Question: I'm building a folder structure and global configuration to allow me to create applications on Yii framework where all applications could share common codes, extensions or modules.
The idea is, each application would have the business level for that application, but, everything that can be shared between applications, we want to use as a common repository (models, extensions, widgets, etc)
For example, we want to share the <URL> extension to control the system permission, but I want to 'install' Auth under the common folder instead under each application.
Below, the architecture that I would like to build:

I found the <URL> as something similar, but they don'y configure Yii in such way that we want to.
The folder structure desire is:
'''
common/
css/
images/
protected/
commands/
components/
config/
controllers/
extensions/
models/
views/
Application1/
css/
images/
protected/
commands/
components/
config/
controllers/
extensions/
models/
views/
'''
So, let's go for some points:
1. If my user is under the application X (www.applicationx.com) and the login page is a 'common' structure I want to display to user something like this: www.applicationx.com/index.php?r=user/login.
2. I want to be able to 'navigate' between the application folder and the common folder easily.
3. I do not want to use Theme because I have different applications with different visual requirements and behaviors.
Any thoughts about this? Any good advices? Thanks in advance!
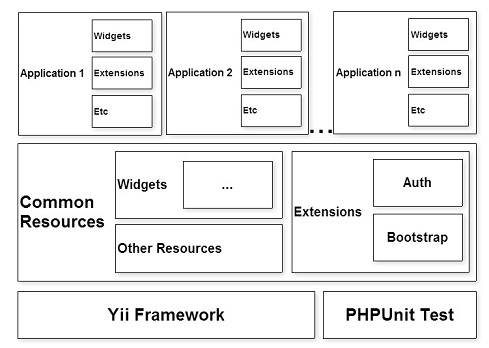
Answer: Well, I found some way of how to do it.
First of all, my folders structure, looks similar as it:
'''
common/
css/
images/
js/
extensions/
bootstrap/
auth/
protected/
/* Yii Default directory folder*/
Application1/
css/
images/
js/
protected/
/* Yii Default directory folder*/
'''
### Config File Under Common Folder
'''
return array(
'import'=>array(
'common.components.*',
'common.models.*',
),
'modules' => array(
'auth',
),
'components' => array(
'authManager' => array(
'behaviors' => array(
'auth' => array(
'class' => 'common.modules.auth.components.AuthBehavior',
'admins'=>array('admin', 'foo', 'bar'),
),
),
),
'user' => array(
'class' => 'common.modules.auth.components.AuthWebUser',
),
'bootstrap'=>array(
'class'=>'common2.extensions.bootstrap.components.Bootstrap',
),
),
);
'''
## Login
The login is under 'common', so, to redirect to the login page, I just call the 'SiteController.php' and I implented there the login process, giving for the user the ability to select the application that he wants to get in.
After the login, I redirect the user to the application address:
'''
$this->redirect(Yii::app()->request->getBaseUrl(true) . "/../" .$App. "/" . "");
'''
### Config File Under Application Folder
under the application, the 'index.php' file has the 'alias' for the common directory, is the way that they can still 'talking'.
'''
Yii::setPathOfAlias('common', dirname(__FILE__) . $directory);
'''
If you want to do something similar and are finding hard to understand, let me know, I will put here more information, if you need to.